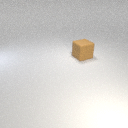
large brown rubber cube